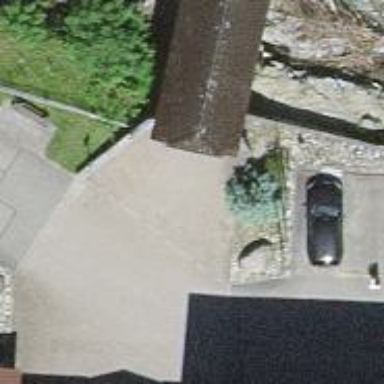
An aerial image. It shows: Covered bridge on path.